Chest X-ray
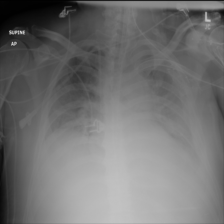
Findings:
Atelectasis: negative
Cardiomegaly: negative
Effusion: negative
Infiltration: negative
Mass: negative
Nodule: negative
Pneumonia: negative
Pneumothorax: negative
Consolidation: positive
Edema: negative
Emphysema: negative
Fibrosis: negative
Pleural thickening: negative
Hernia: negative